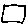
Label: square